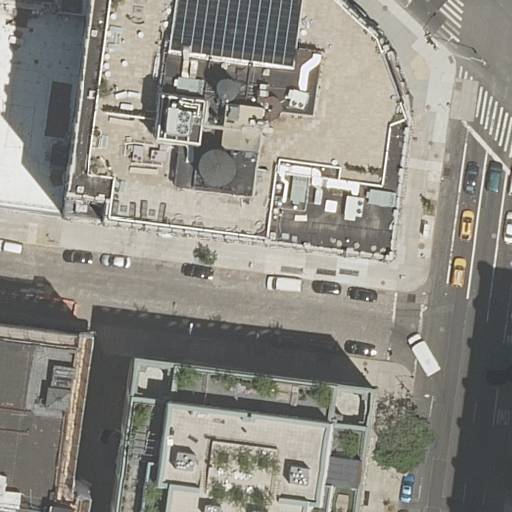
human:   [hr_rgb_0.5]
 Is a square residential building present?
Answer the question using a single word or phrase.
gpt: no

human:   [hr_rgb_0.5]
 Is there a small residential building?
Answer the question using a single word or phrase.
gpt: no

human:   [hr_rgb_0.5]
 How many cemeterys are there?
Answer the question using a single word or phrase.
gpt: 0

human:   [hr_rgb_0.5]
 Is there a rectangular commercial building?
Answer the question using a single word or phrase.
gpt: no

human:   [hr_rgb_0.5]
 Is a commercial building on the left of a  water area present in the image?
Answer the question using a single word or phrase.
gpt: no

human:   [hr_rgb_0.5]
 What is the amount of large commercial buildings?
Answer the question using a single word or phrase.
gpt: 0

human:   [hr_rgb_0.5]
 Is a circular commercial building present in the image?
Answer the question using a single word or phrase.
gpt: no

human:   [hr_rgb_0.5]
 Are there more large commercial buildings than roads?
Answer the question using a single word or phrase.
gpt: no

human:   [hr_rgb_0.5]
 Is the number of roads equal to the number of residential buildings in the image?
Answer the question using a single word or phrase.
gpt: no

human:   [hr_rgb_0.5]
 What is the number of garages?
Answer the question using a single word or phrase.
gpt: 0

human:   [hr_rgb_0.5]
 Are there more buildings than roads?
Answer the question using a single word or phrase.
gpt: no

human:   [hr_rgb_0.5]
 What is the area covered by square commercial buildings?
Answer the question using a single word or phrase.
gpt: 0m2

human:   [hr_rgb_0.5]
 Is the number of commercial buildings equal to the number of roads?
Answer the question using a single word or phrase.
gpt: no

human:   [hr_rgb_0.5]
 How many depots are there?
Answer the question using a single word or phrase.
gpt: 0

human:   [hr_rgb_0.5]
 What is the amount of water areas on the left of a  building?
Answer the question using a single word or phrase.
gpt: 0

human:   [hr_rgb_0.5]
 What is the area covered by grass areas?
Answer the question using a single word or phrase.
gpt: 0m2

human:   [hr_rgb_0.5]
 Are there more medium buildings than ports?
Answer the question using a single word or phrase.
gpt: yes

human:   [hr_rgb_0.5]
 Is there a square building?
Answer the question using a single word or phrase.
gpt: no

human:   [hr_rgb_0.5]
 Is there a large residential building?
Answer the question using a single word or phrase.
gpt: yes

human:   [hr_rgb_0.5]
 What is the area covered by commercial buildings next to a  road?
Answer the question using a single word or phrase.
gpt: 0m2

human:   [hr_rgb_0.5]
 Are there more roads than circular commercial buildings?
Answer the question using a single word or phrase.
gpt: yes

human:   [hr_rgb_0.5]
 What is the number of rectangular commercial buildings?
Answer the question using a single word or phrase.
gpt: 0

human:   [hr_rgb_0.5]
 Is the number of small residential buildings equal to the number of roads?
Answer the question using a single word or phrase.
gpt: no

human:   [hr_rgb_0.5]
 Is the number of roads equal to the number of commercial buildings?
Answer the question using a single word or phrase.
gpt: no

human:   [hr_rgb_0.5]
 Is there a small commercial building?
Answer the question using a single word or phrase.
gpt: no

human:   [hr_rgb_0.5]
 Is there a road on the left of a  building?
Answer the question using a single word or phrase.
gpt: no

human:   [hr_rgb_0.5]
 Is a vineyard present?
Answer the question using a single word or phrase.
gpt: no

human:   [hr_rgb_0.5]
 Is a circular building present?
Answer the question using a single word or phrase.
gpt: no

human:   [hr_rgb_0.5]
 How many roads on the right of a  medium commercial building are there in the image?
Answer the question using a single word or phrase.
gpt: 0

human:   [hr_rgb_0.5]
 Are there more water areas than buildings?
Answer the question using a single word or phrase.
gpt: no

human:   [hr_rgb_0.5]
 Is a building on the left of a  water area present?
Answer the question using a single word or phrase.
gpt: no

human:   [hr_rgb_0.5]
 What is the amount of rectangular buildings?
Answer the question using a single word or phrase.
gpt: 3

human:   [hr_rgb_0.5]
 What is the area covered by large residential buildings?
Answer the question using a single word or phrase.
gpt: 6793m2

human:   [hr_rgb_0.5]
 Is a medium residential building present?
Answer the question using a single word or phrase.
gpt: yes

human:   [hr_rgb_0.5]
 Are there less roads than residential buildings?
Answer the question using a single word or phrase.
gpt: no

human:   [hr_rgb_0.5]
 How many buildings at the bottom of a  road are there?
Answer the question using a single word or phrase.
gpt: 2